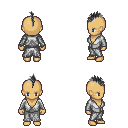
a pixel art fantasy rpg character, female body template, human, tanned skin, white robe, white pants, gray mohawk hairstyle, four views (front, back, left, right), 2x2 character sprite sheet, small pixel art, hard edges, no anti-aliasing